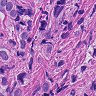
Metastatic tissue present: yes